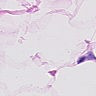
Metastatic tissue present: no